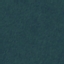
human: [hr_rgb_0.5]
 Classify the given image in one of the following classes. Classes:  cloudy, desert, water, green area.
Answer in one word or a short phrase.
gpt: green area